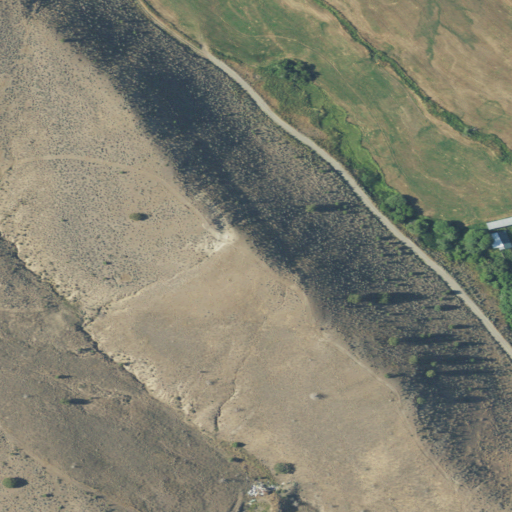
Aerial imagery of valley in Oregon named Jerry Canyon containing shrub, grassland, pasture, herbaceous wetlands, and open development